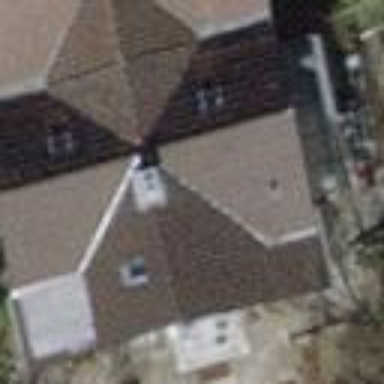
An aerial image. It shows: Apartment building with tile roof.